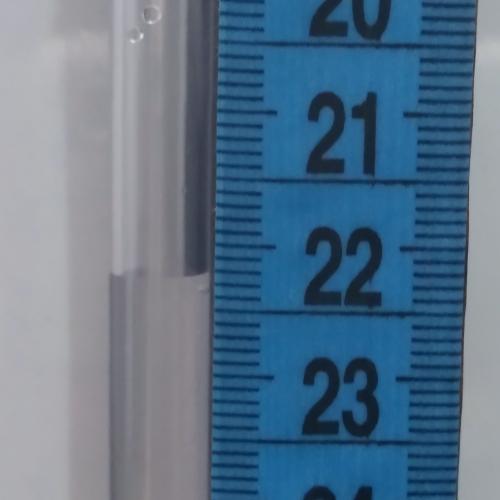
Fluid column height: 22.2 cm